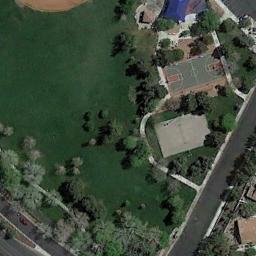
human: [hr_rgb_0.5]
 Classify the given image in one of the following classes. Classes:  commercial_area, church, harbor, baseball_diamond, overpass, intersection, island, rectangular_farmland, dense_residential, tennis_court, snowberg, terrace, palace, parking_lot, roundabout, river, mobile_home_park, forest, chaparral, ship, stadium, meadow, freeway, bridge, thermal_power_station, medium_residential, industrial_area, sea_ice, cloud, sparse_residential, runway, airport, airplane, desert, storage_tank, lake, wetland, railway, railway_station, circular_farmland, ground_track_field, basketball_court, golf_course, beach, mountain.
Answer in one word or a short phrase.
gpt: basketball_court